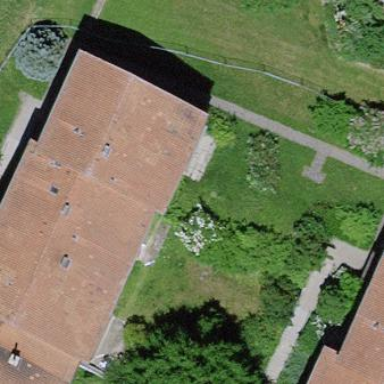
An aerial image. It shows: Residential building.